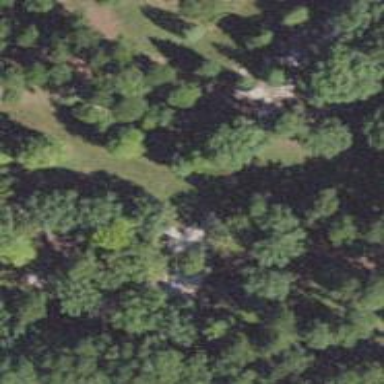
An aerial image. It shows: Disc golf hole.